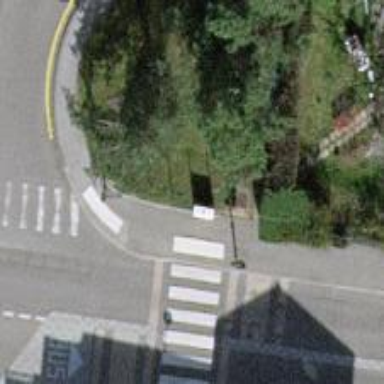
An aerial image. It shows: Beige street cabinet used for traffic control.